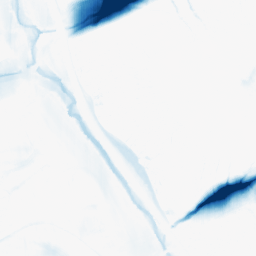
Category: morphological
Decomposition family: morphological_ellipse
Decomposition parameters: operation: closing
width: 50
height: 10
Upsampling method: lanczos
Upsampling parameters: scale: 8
Upsampling scale: 8